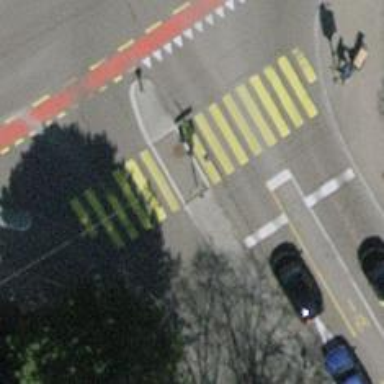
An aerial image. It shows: Road crossing with traffic signals and pedestrian island.